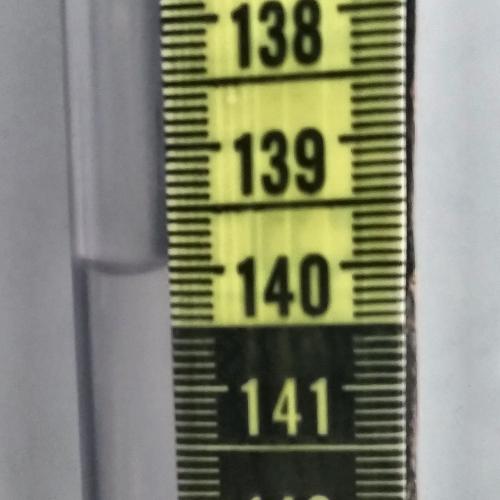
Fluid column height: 140.0 cm